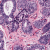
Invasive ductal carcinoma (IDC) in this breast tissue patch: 0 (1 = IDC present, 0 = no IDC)